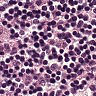
Metastatic tissue present: no